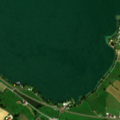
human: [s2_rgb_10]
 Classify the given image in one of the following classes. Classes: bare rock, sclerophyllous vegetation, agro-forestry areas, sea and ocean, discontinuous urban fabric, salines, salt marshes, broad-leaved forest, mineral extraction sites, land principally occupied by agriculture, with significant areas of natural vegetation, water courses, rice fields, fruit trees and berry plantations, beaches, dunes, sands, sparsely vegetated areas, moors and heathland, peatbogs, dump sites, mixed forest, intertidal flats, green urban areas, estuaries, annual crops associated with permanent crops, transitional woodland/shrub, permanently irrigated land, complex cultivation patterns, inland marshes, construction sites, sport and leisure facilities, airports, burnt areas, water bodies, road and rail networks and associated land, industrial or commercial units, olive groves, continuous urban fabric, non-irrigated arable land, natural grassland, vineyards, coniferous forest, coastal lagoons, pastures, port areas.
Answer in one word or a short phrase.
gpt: discontinuous urban fabric, non-irrigated arable land, complex cultivation patterns, water bodies